Interaction volume radius: 10 \u00c5
Interaction volume height: 15 \u00c5
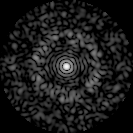
Disorder parameter: 0.8391